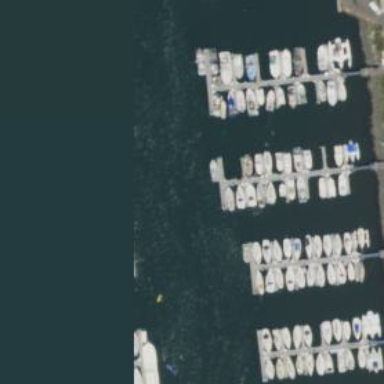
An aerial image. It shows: Pier with mooring facilities.